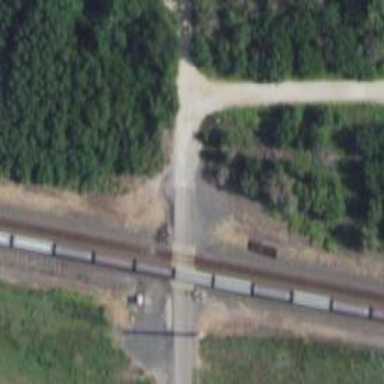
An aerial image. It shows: Level crossing along the railway.